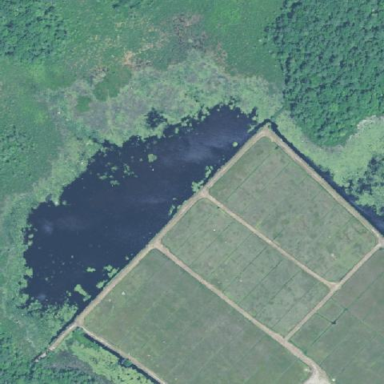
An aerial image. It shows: Marsh wetland.